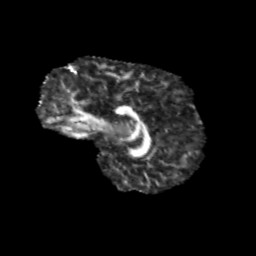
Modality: FA
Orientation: sagittal
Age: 9
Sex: male
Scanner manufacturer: siemens
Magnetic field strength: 3 T
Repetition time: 3.8 s
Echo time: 0.07 s